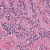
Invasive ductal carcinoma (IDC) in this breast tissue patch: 1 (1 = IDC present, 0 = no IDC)